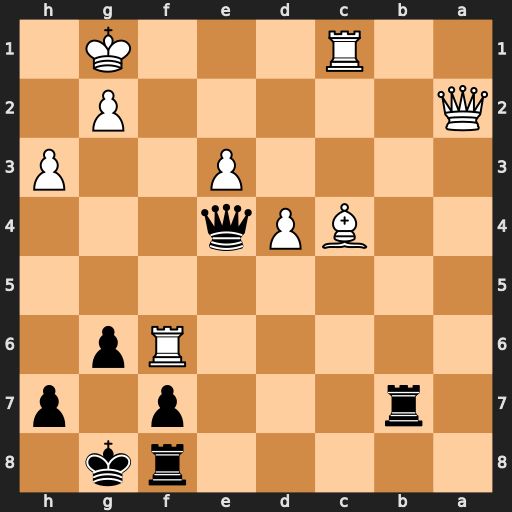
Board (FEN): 5rk1/1r3p1p/5Rp1/8/2BPq3/4P2P/Q5P1/2R3K1
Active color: b
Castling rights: -
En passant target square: -
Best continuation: Qxe3+ Kh2 Qxc1